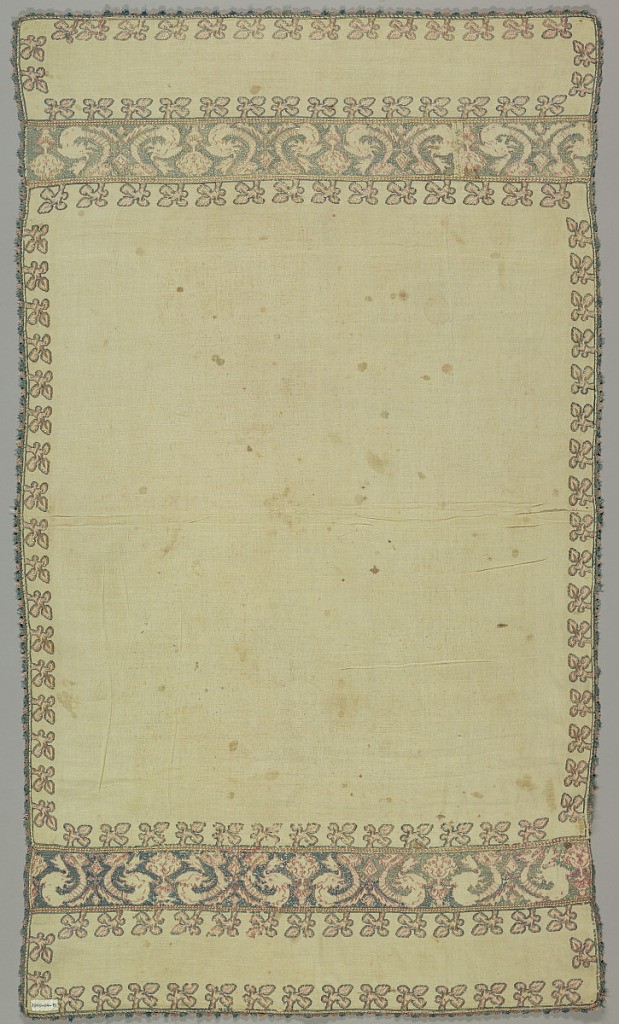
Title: Panel
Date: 16th–17th century
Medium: linen, silk Technique: counted running stitches on plain weave
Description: Oblong panel with end borders and narrow side borders worked in blue and red silk and edged with narrow scalloped fringe of the same silk. End border design has symmetrically paired dolphins on either side of vase-like forms. Background of dophins worked in blue. Other beasts and leaves are outlined in pink.